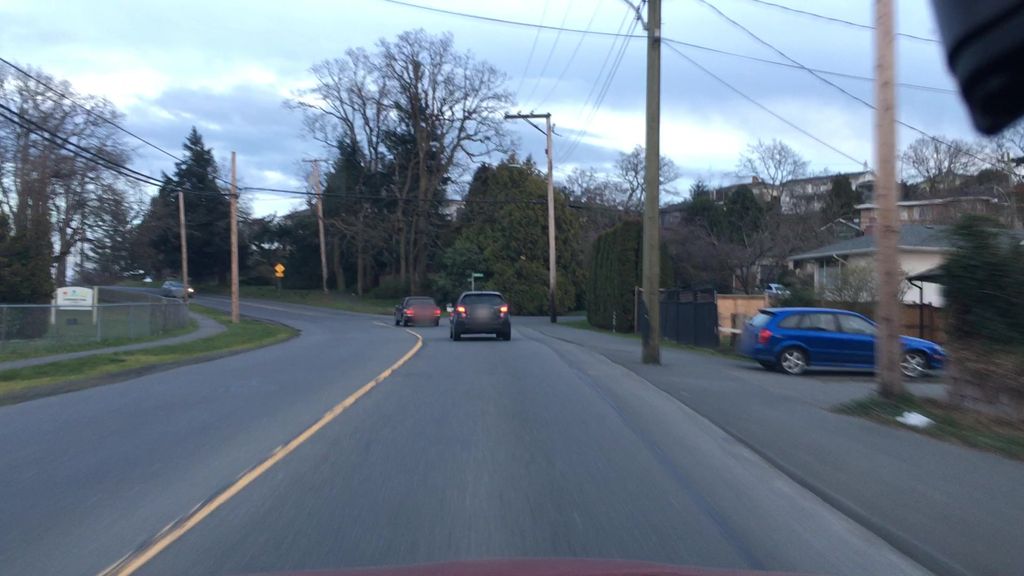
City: victoria